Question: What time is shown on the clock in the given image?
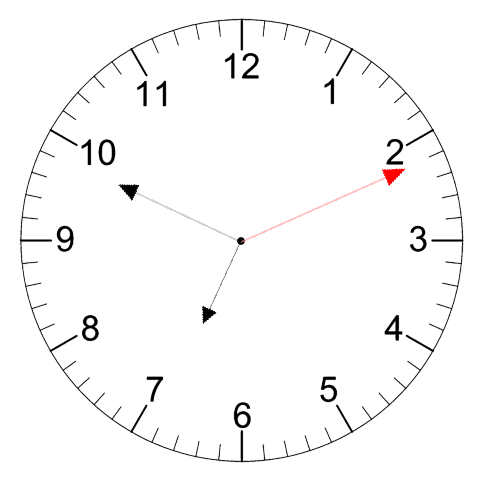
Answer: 06:49:11